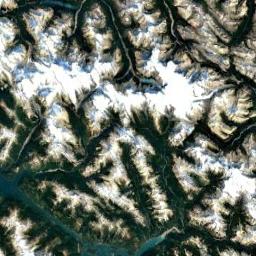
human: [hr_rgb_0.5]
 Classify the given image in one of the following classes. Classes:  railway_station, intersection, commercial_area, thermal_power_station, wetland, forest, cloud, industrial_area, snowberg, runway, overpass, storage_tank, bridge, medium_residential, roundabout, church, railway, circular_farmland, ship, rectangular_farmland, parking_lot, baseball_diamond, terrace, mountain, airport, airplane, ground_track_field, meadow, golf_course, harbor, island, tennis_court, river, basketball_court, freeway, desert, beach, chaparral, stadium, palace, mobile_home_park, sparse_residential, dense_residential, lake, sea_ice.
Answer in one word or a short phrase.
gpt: snowberg